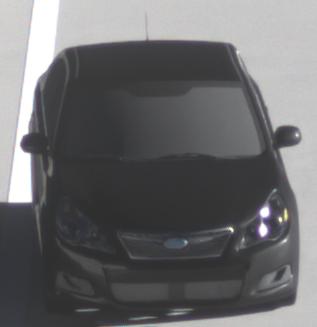
Make: Subaru
Model: Legacy 2.0R
Detailed model: Legacy (IV) Limousine
Model produced from: 2007/09
Model produced until: 2008/10
Doors: 4
Color: black
Road condition: dry road
Daytime: morning or afternoon
Contrast: high contrast